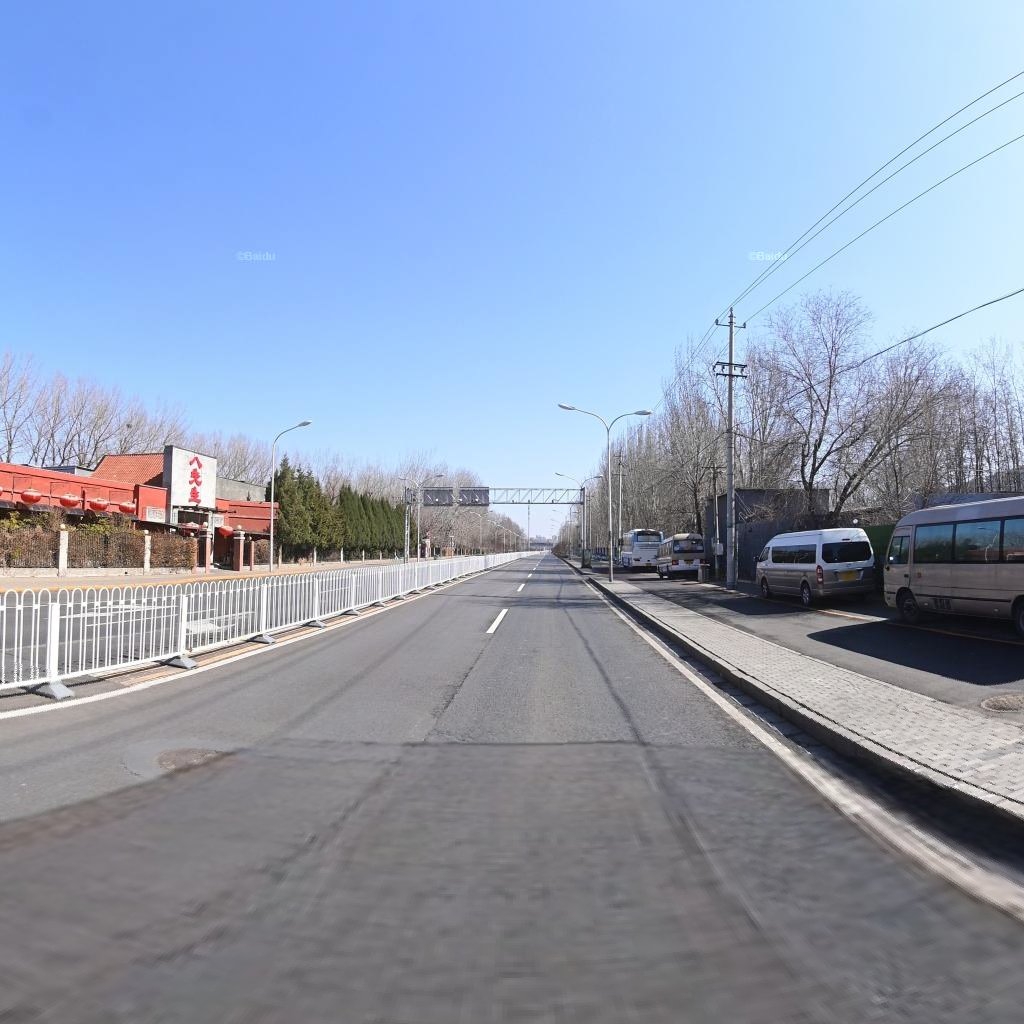
Region: Chaoyang
Road damage annotations: longitudinal crack, manhole cover, manhole cover